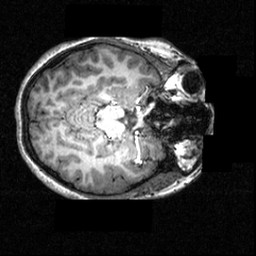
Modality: T1w
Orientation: axial
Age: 12
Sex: female
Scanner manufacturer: siemens
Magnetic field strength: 3.951 T
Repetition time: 1.5 s
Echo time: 0.00335 s